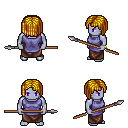
a pixel art fantasy rpg character, male body template, dark elf, purple skin, chain tabard jacket, robe skirt, blonde pageboy hairstyle, bracelets, spear, four views (front, back, left, right), 2x2 character sprite sheet, small pixel art, hard edges, no anti-aliasing